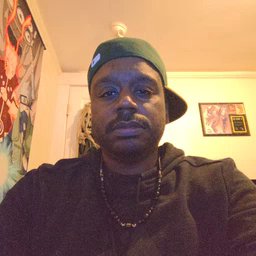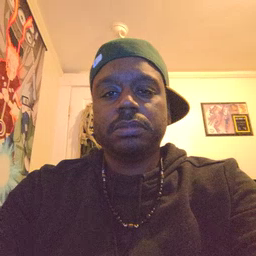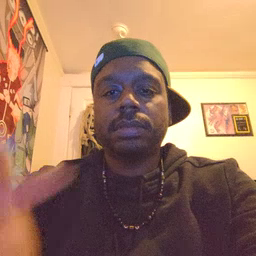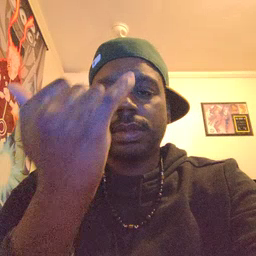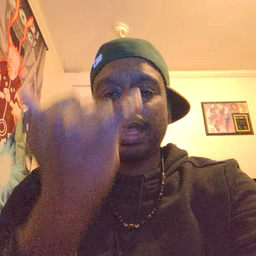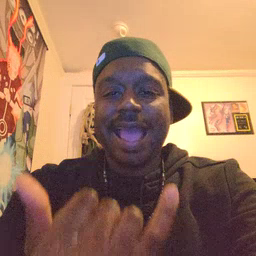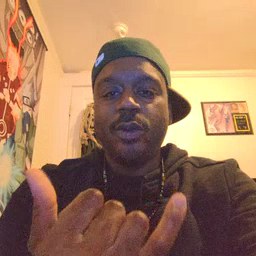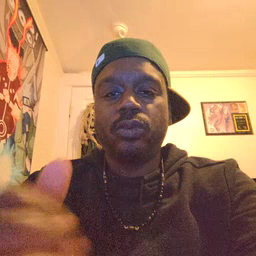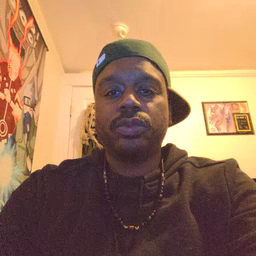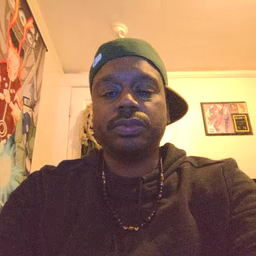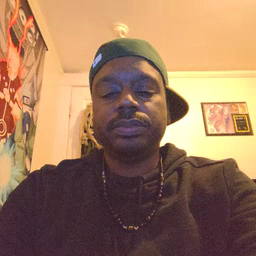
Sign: now